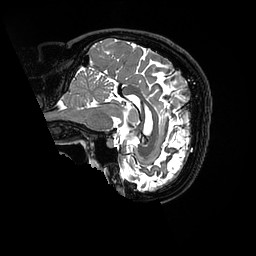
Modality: T2w
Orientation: sagittal
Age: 30
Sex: female
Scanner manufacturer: ge
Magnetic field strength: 3 T
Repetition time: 3.202 s
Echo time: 0.06629 s